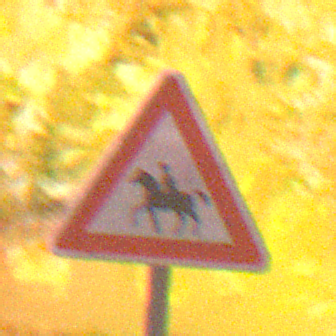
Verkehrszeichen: ReiterRechts
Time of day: Night
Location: Outdoor (Nature)
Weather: Clear
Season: NotSpecified
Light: Natural